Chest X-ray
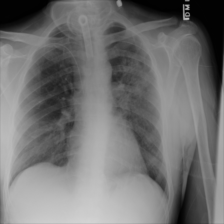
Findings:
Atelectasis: negative
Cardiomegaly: negative
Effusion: negative
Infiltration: positive
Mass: negative
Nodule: negative
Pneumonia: negative
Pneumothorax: negative
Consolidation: negative
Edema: negative
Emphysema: negative
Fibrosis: negative
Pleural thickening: negative
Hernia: negative